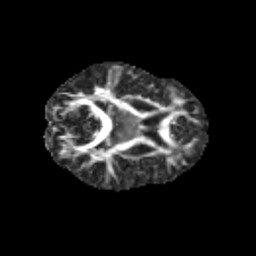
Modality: FA
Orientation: axial
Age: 13
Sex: female
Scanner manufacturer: siemens
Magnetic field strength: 3 T
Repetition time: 3.8 s
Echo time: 0.07 s